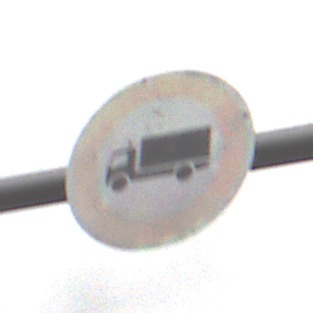
Verkehrszeichen: VerbotFuerKraftfahrzeugeUeberDreiKommaFuenfTonnen
Umgebung: Outdoor, Nature
Tageszeit: MorningAfternoon
Wetter: Overcast
Licht: Natural
Jahreszeit: NotSpecified
Kontrast: LowContrast